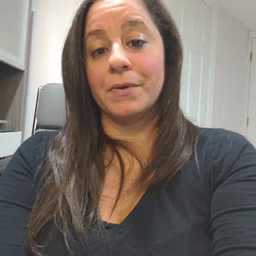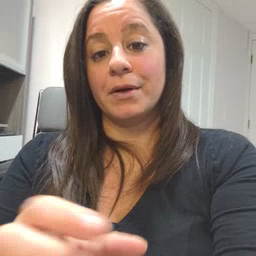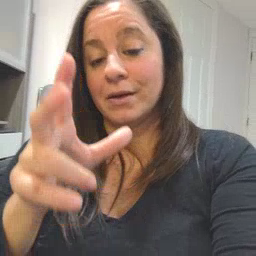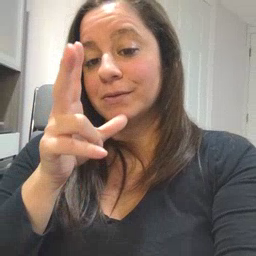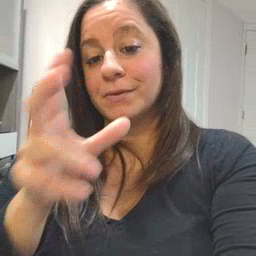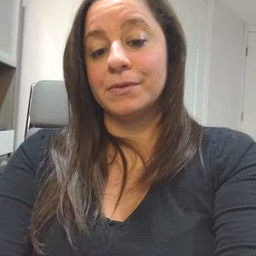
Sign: hen